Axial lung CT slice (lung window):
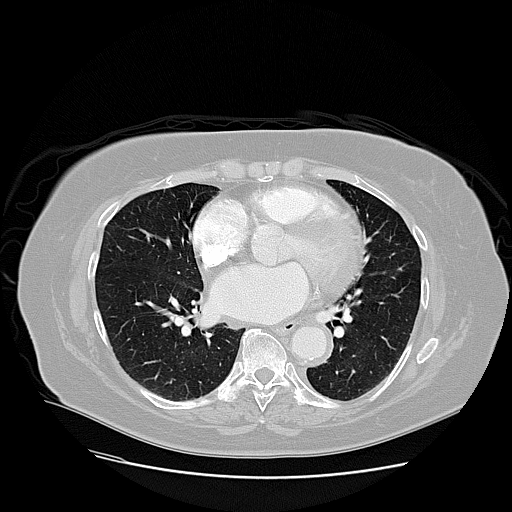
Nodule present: no